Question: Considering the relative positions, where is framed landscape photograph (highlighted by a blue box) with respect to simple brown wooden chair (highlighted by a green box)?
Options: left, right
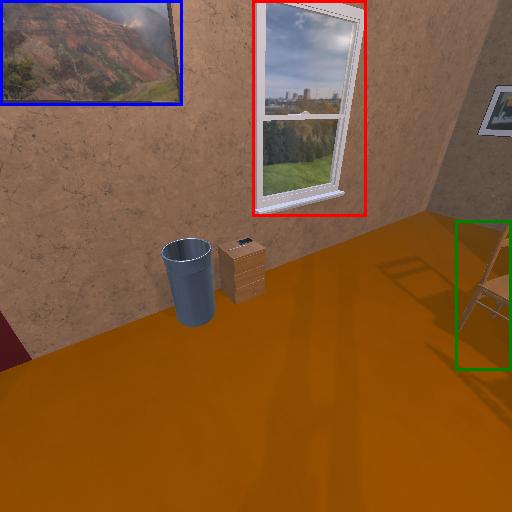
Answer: left